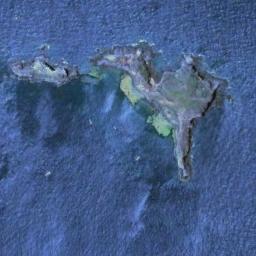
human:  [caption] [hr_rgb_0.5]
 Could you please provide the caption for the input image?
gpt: Irregularly shaped islands are surrounded by blue sea water, And the islands are green and yellow-brown .

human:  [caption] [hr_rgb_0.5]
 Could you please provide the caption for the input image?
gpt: The land on the island is uneven .

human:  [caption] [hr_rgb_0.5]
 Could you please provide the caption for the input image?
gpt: A big island and a small island with some vegetation are surrounded by light blue waters .

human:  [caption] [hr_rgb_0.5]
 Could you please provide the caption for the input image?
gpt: The island in the picture is green .

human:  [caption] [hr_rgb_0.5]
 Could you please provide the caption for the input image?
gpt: There are two islands on a blue sea .